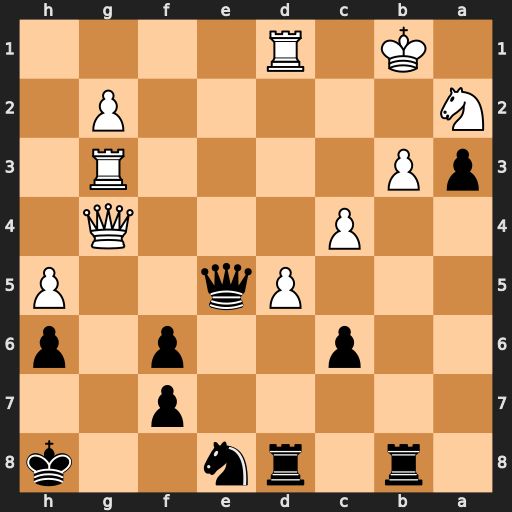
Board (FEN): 1r1rn2k/5p2/2p2p1p/3Pq2P/2P3Q1/pP4R1/N5P1/1K1R4
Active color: b
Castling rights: -
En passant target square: -
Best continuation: Qb2#